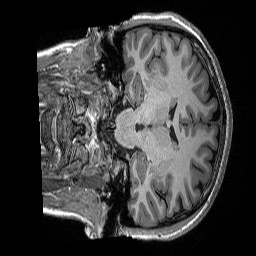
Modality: T1w
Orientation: coronal
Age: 31
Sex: female
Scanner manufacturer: siemens
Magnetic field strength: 3 T
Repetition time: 2.3 s
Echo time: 0.00298 s